高一 · 立体几何学
如图所示, 半径为 $R$ 的半圆内的阴影部分是以直径 $A B$ 所在直线为轴, 旋转一周得到的一几何体, 求该几何体的表面积和体积. (其中 $\angle B A C=30^{\circ}$ )

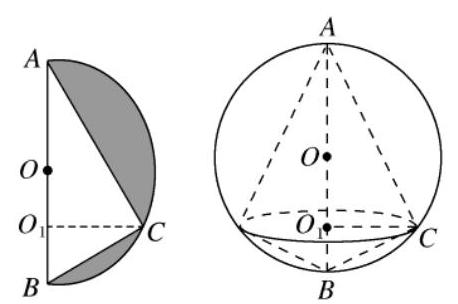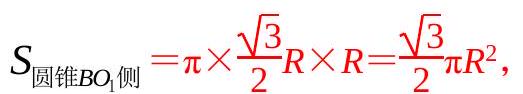
答案: $C$ 作 $C O_{1} \perp A B$ 于点 $O_{1}$, 由已知得 $\angle B C A=90^{\circ}$,

$\because \angle B A C=30^{\circ}, A B=2 R$,

$\therefore A C=\sqrt{3} R, B C=R, C O_{1}=\frac{\sqrt{3}}{2} R$.

$\therefore S_{\text {翡 }}=4 \pi R^{2}, \quad S_{\text {圆维 } A \text {, 侧 }}=\pi \times \frac{\sqrt{3}}{2} R \times \sqrt{3} R=\frac{3}{2} \pi R^{2}$,

$\therefore S_{\text {几何体表 }}=S_{\text {球 }}+S_{\text {圆锥 } A O_{1} \text { 侧 }}+S_{\text {圆锥 } B O_{\text {侧 }}}$

$=4 \pi R^{2}+\frac{3}{2} \pi R^{2}+\frac{\sqrt{3}}{2} \pi R^{2}=\frac{11+\sqrt{3}}{2} \pi R^{2}$.

又 $\because V_{\text {非 }}=\frac{4}{3} \pi R^{3}$,

$V_{\text {圆秧 } A O_{1}}=\frac{1}{3} \cdot A O_{1} \cdot \pi \cdot C O_{1}^{2}=\frac{1}{4} \pi R^{2} \cdot A O_{1} ，$

$V_{\text {圆锥 } B O_{1}}=\frac{1}{3} \cdot B O_{1} \cdot \pi \cdot C O_{1}^{2}=\frac{1}{4} \pi R^{2} \cdot B O_{1}$,

$\therefore V_{\text {几何体 }}=V_{\text {球 }}-\left(V_{\text {圆锥 } A O_{1}}+V_{\text {圆锥 } B O_{1}}\right)=\frac{5}{6} \pi R^{3}$.